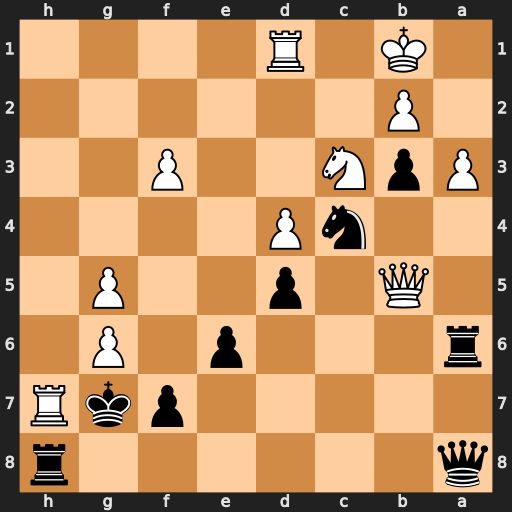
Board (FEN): q6r/5pkR/r3p1P1/1Q1p2P1/2nP4/PpN2P2/1P6/1K1R4
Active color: b
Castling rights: -
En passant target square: -
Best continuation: Rxh7 gxh7 Rxa3 bxa3 Nxa3+ Kb2 Nxb5